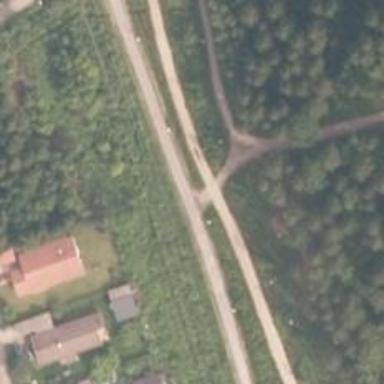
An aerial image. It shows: Cycleway.